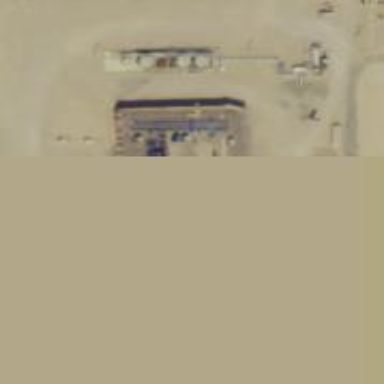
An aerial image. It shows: Industrial area focused on oil production.